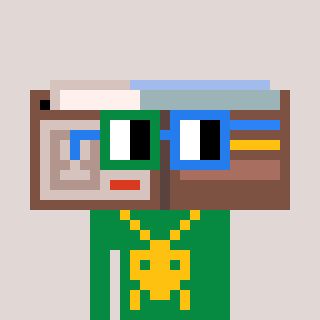
a pixel art character with square green and blue glasses, a wallet-shaped head and a green-colored body on a warm background